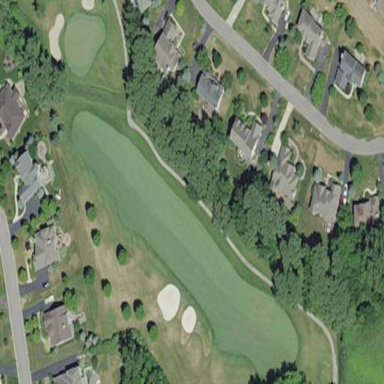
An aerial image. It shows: Golf fairway surrounded by grass.